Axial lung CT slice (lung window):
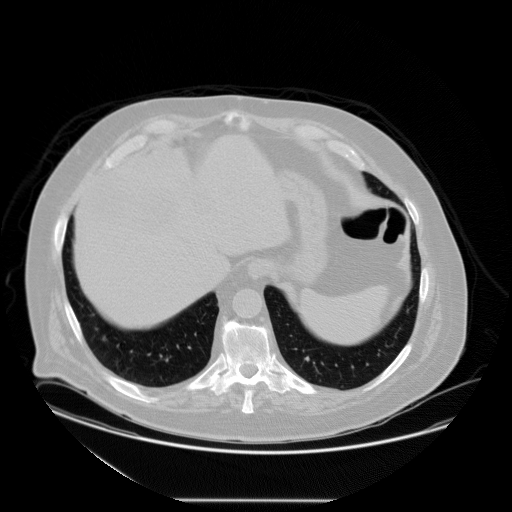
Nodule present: no